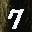
Label: 7